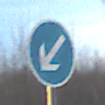
Verkehrszeichen: VorgeschriebeneVorbeifahrtLinks
Umgebung: Outdoor, Nature
Tageszeit: MorningAfternoon
Wetter: PartlyCloudy
Licht: Natural
Jahreszeit: NotSpecified
Kontrast: HighContrast